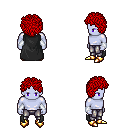
a pixel art fantasy rpg character, male body template, dark elf, purple skin, black cape, metal pants, red curly afro hairstyle, white cloth bracers, gold boots, four views (front, back, left, right), 2x2 character sprite sheet, small pixel art, hard edges, no anti-aliasing